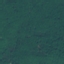
Label: Forest